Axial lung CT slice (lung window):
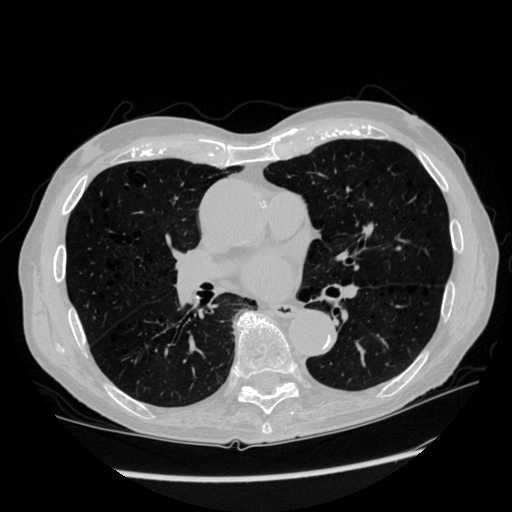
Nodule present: no